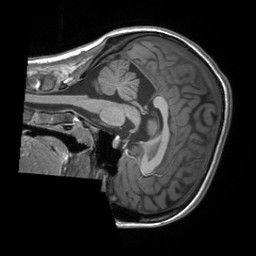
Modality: T1w
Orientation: sagittal